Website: walmart
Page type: billing-address
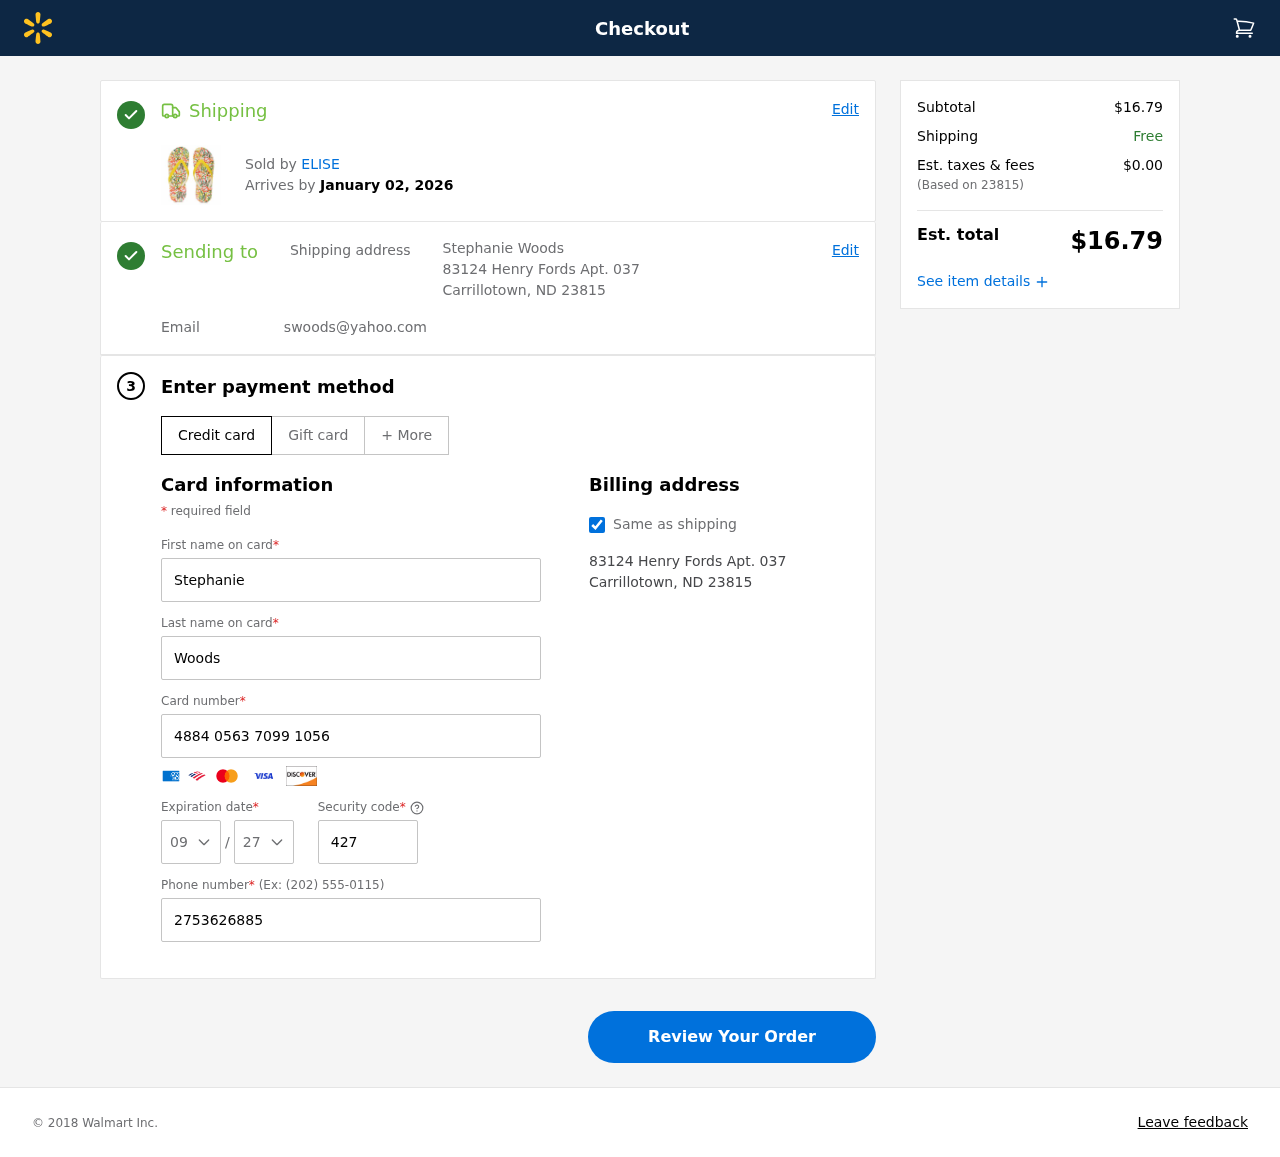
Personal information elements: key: PII_CARD_CVV
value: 427
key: PII_CARD_EXPIRY_MONTH
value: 09
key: PII_CARD_EXPIRY_YEAR
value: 27
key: PII_CARD_NUMBER
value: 4884 0563 7099 1056
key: PII_CITY_STATE_ZIP
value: Carrillotown, ND 23815
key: PII_EMAIL
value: swoods@yahoo.com
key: PII_FIRSTNAME
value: Stephanie
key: PII_FULLNAME
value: Stephanie Woods
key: PII_LASTNAME
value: Woods
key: PII_PHONE
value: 2753626885
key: PII_POSTCODE
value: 23815
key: PII_STREET
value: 83124 Henry Fords Apt. 037
Product elements: key: PRODUCT1_BRAND
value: ELISE
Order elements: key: ORDER_DELIVERY_DATE
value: January 02, 2026
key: ORDER_SUBTOTAL
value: $16.79
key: ORDER_TAX
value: $0.00
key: ORDER_TOTAL
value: $16.79